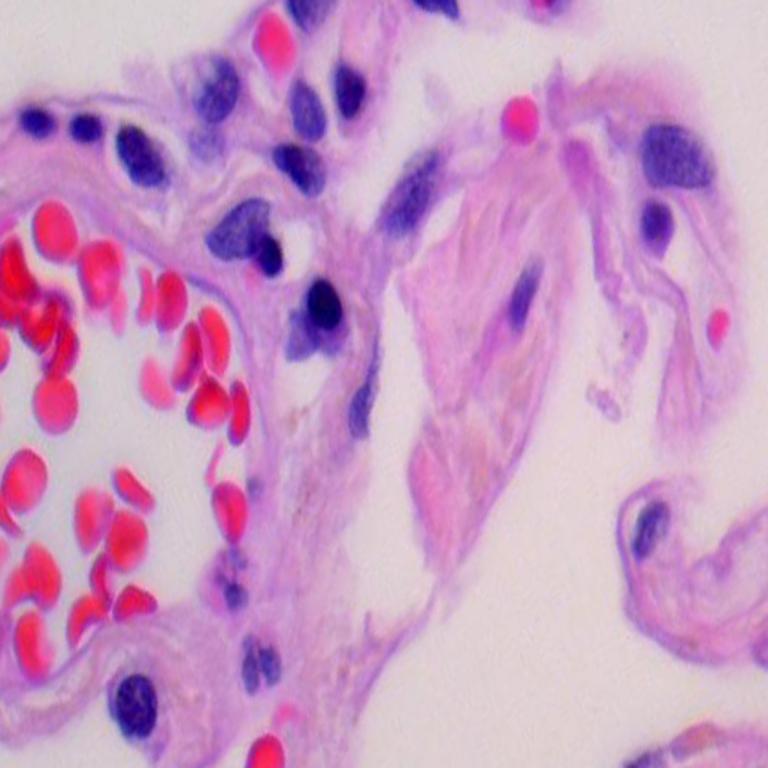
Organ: lung
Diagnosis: benign